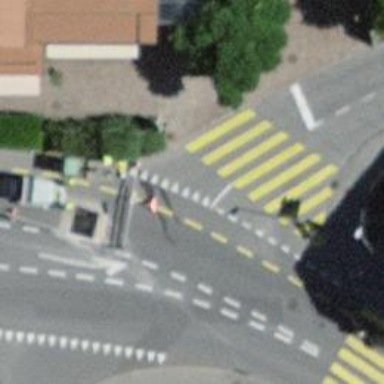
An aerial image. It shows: Road crossing with traffic signals.